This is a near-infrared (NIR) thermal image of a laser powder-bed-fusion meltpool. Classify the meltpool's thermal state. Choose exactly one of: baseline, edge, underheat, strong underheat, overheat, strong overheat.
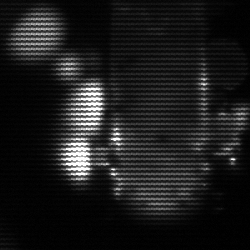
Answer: strong underheat